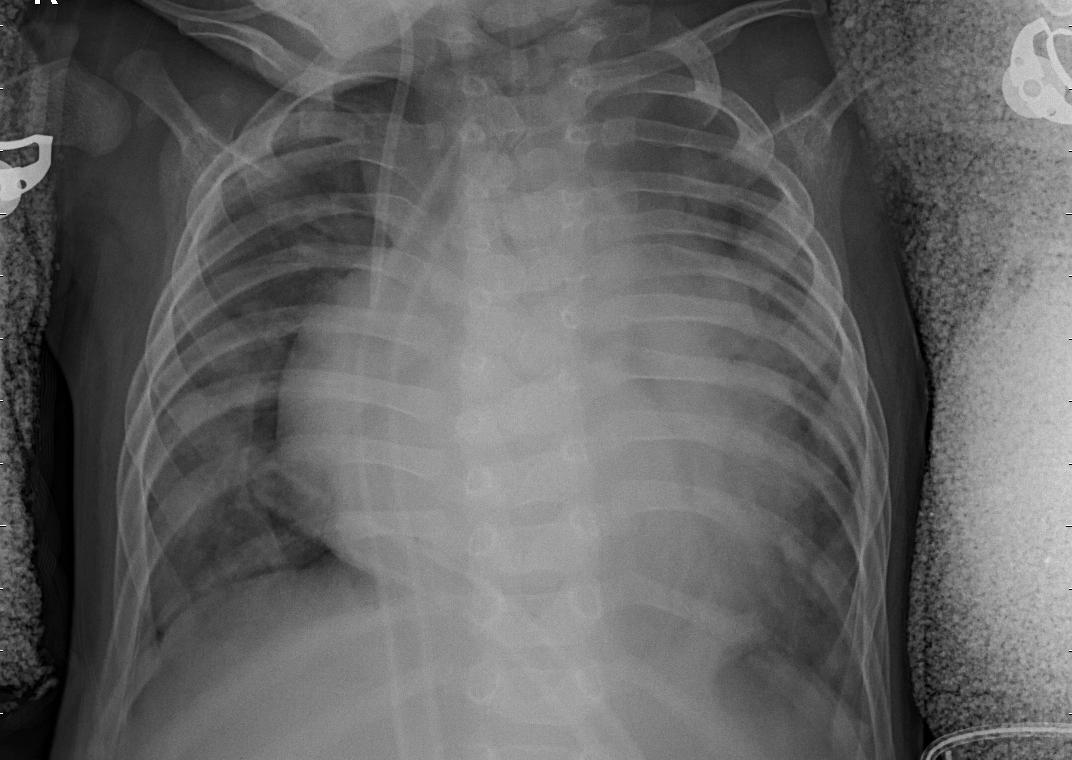
Diagnosis: PNEUMONIA